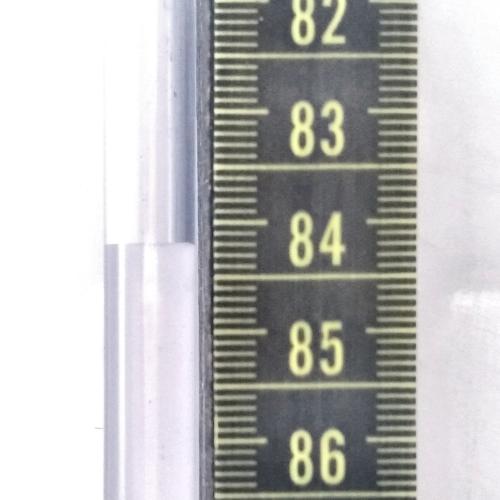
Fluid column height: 84.2 cm